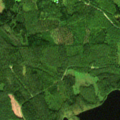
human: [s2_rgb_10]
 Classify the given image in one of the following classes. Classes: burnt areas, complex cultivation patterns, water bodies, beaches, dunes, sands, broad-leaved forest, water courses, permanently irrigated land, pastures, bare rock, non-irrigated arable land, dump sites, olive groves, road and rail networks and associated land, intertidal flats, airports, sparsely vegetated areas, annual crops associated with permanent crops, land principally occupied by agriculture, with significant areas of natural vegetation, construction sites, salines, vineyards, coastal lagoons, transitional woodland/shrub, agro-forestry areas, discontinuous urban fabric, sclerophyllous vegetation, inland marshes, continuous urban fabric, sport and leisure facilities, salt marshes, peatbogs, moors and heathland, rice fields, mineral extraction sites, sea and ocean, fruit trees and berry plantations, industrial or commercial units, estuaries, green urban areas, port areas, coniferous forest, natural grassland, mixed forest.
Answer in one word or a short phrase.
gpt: broad-leaved forest, coniferous forest, mixed forest, water bodies